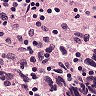
Metastatic tissue present: yes